Interaction volume radius: 10 \u00c5
Interaction volume height: 10 \u00c5
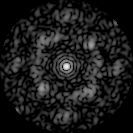
Disorder parameter: 0.5945